Question: I have the following fields in a magento adminhtml form.

On submit im expecting to grab the post, and simply dump its contents, which im doing in my saveAction.
'''
public function saveAction()
{
if ($this->getRequest()->getPost())
{
try{
$postData = $this->getRequest()->getPost();
echo '<pre>';
print_r($postData);
exit;
'''
the output looks as follows.
'''
Array
(
[form_key] => I6jK6swe1EMl0wER
[carrier_code] => test
[postcode] => tescode
[sku] => 123445
)
'''
Seeing my form is defined as:
'''
$form = new Varien_Data_Form();
$this->setForm($form);
$fieldset = $form->addFieldset('instance_form', array('legend'=>Mage::helper('instance')->__('Instance Filters')));
$fieldset->addField('carrier_code', 'text', array(
'label' => Mage::helper('instance')->__('Carrier service'),
'name' => 'carrier_code',
'after_element_html' => '<small>Leave blank for all Carriers.</small>',
));
$fieldset->addField('postcode', 'text', array(
'label' => Mage::helper('instance')->__('Postcode'),
'name' => 'postcode',
'after_element_html' => '<small>Leave blank for all Postcodes.</small>',
));
$fieldset->addField('sku', 'text', array(
'label' => Mage::helper('instance')->__('Sku'),
'name' => 'sku',
'after_element_html' => '<small>Leave blank for all Skus.</small>',
));
$fieldset->addField('start_date', 'date', array(
'label' => Mage::helper('instance')->__('Start Date'),
'after_element_html' => '<small>Comments</small>',
'tabindex' => 1,
'image' => $this->getSkinUrl('images/grid-cal.gif'),
'format' => Mage::app()->getLocale()->getDateFormat(Mage_Core_Model_Locale::FORMAT_TYPE_SHORT)
));
$fieldset->addField('aura', 'file', array(
'label' => Mage::helper('instance')->__('Upload'),
'value' => 'Uplaod',
'disabled' => false,
'readonly' => true,
'after_element_html' => '<small>Comments</small>',
'tabindex' => 1
));
'''
I was expecting to see output like this instead :
'''
Array
(
[form_key] => I6jK6swe1EMl0wER
[carrier_code] => test
[postcode] => tescode
[sku] => 123445
[start_date] => someValue
[aura] => anotherValue
)
'''
am i missing something? why would say the date field, not be added to the post, like all the other text input fields?
Cheers
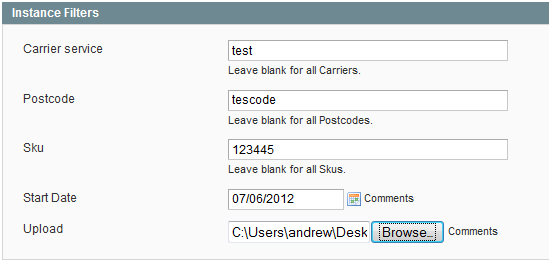
Answer: You're missing the 'name' key in your 'addField('start_date', ..)' call.
Each field of a 'Varien_Data_Form' you want to be submittable needs a 'name' key/value pair.
The value you assign to your field's 'name' key is used as value for the 'name' attribute of the corresponding '<input>' element when rendering the '<form>'.